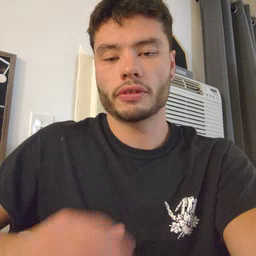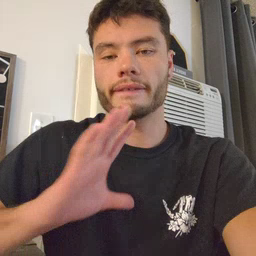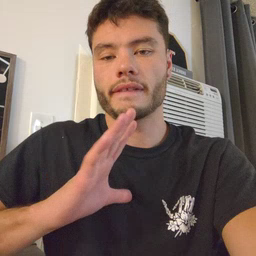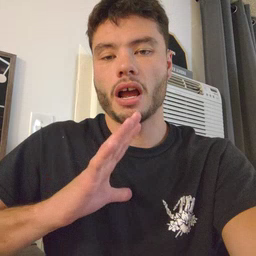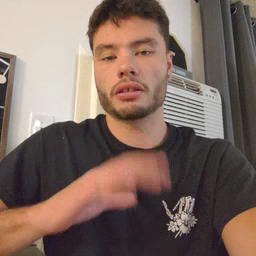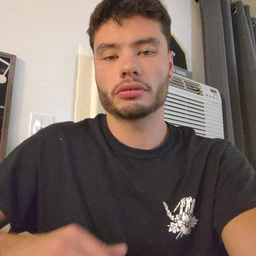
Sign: fine